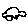
Label: car